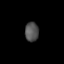
Tissue: lung
Cell type: Fibroblasts
Senescence score: 0.553
Nuclear area (px): 259
Mean DAPI intensity: 81.803